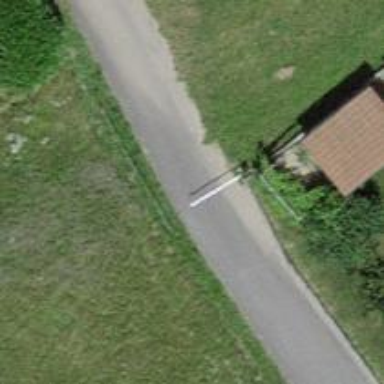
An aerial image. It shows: Cycle barrier.